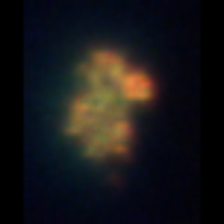
Taxon: Unknown_detritus
Group: Unknown